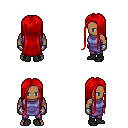
a pixel art fantasy rpg character, male body template, human, dark skin, chain tabard jacket, magenta pants, red extra-long hairstyle, metal gloves, black shoes, four views (front, back, left, right), 2x2 character sprite sheet, small pixel art, hard edges, no anti-aliasing